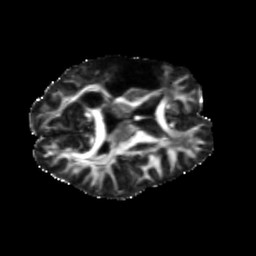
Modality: FA
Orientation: axial
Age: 36
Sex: female
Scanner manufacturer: siemens
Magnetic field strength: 3 T
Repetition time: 5.47 s
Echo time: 0.0854 s